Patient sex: F
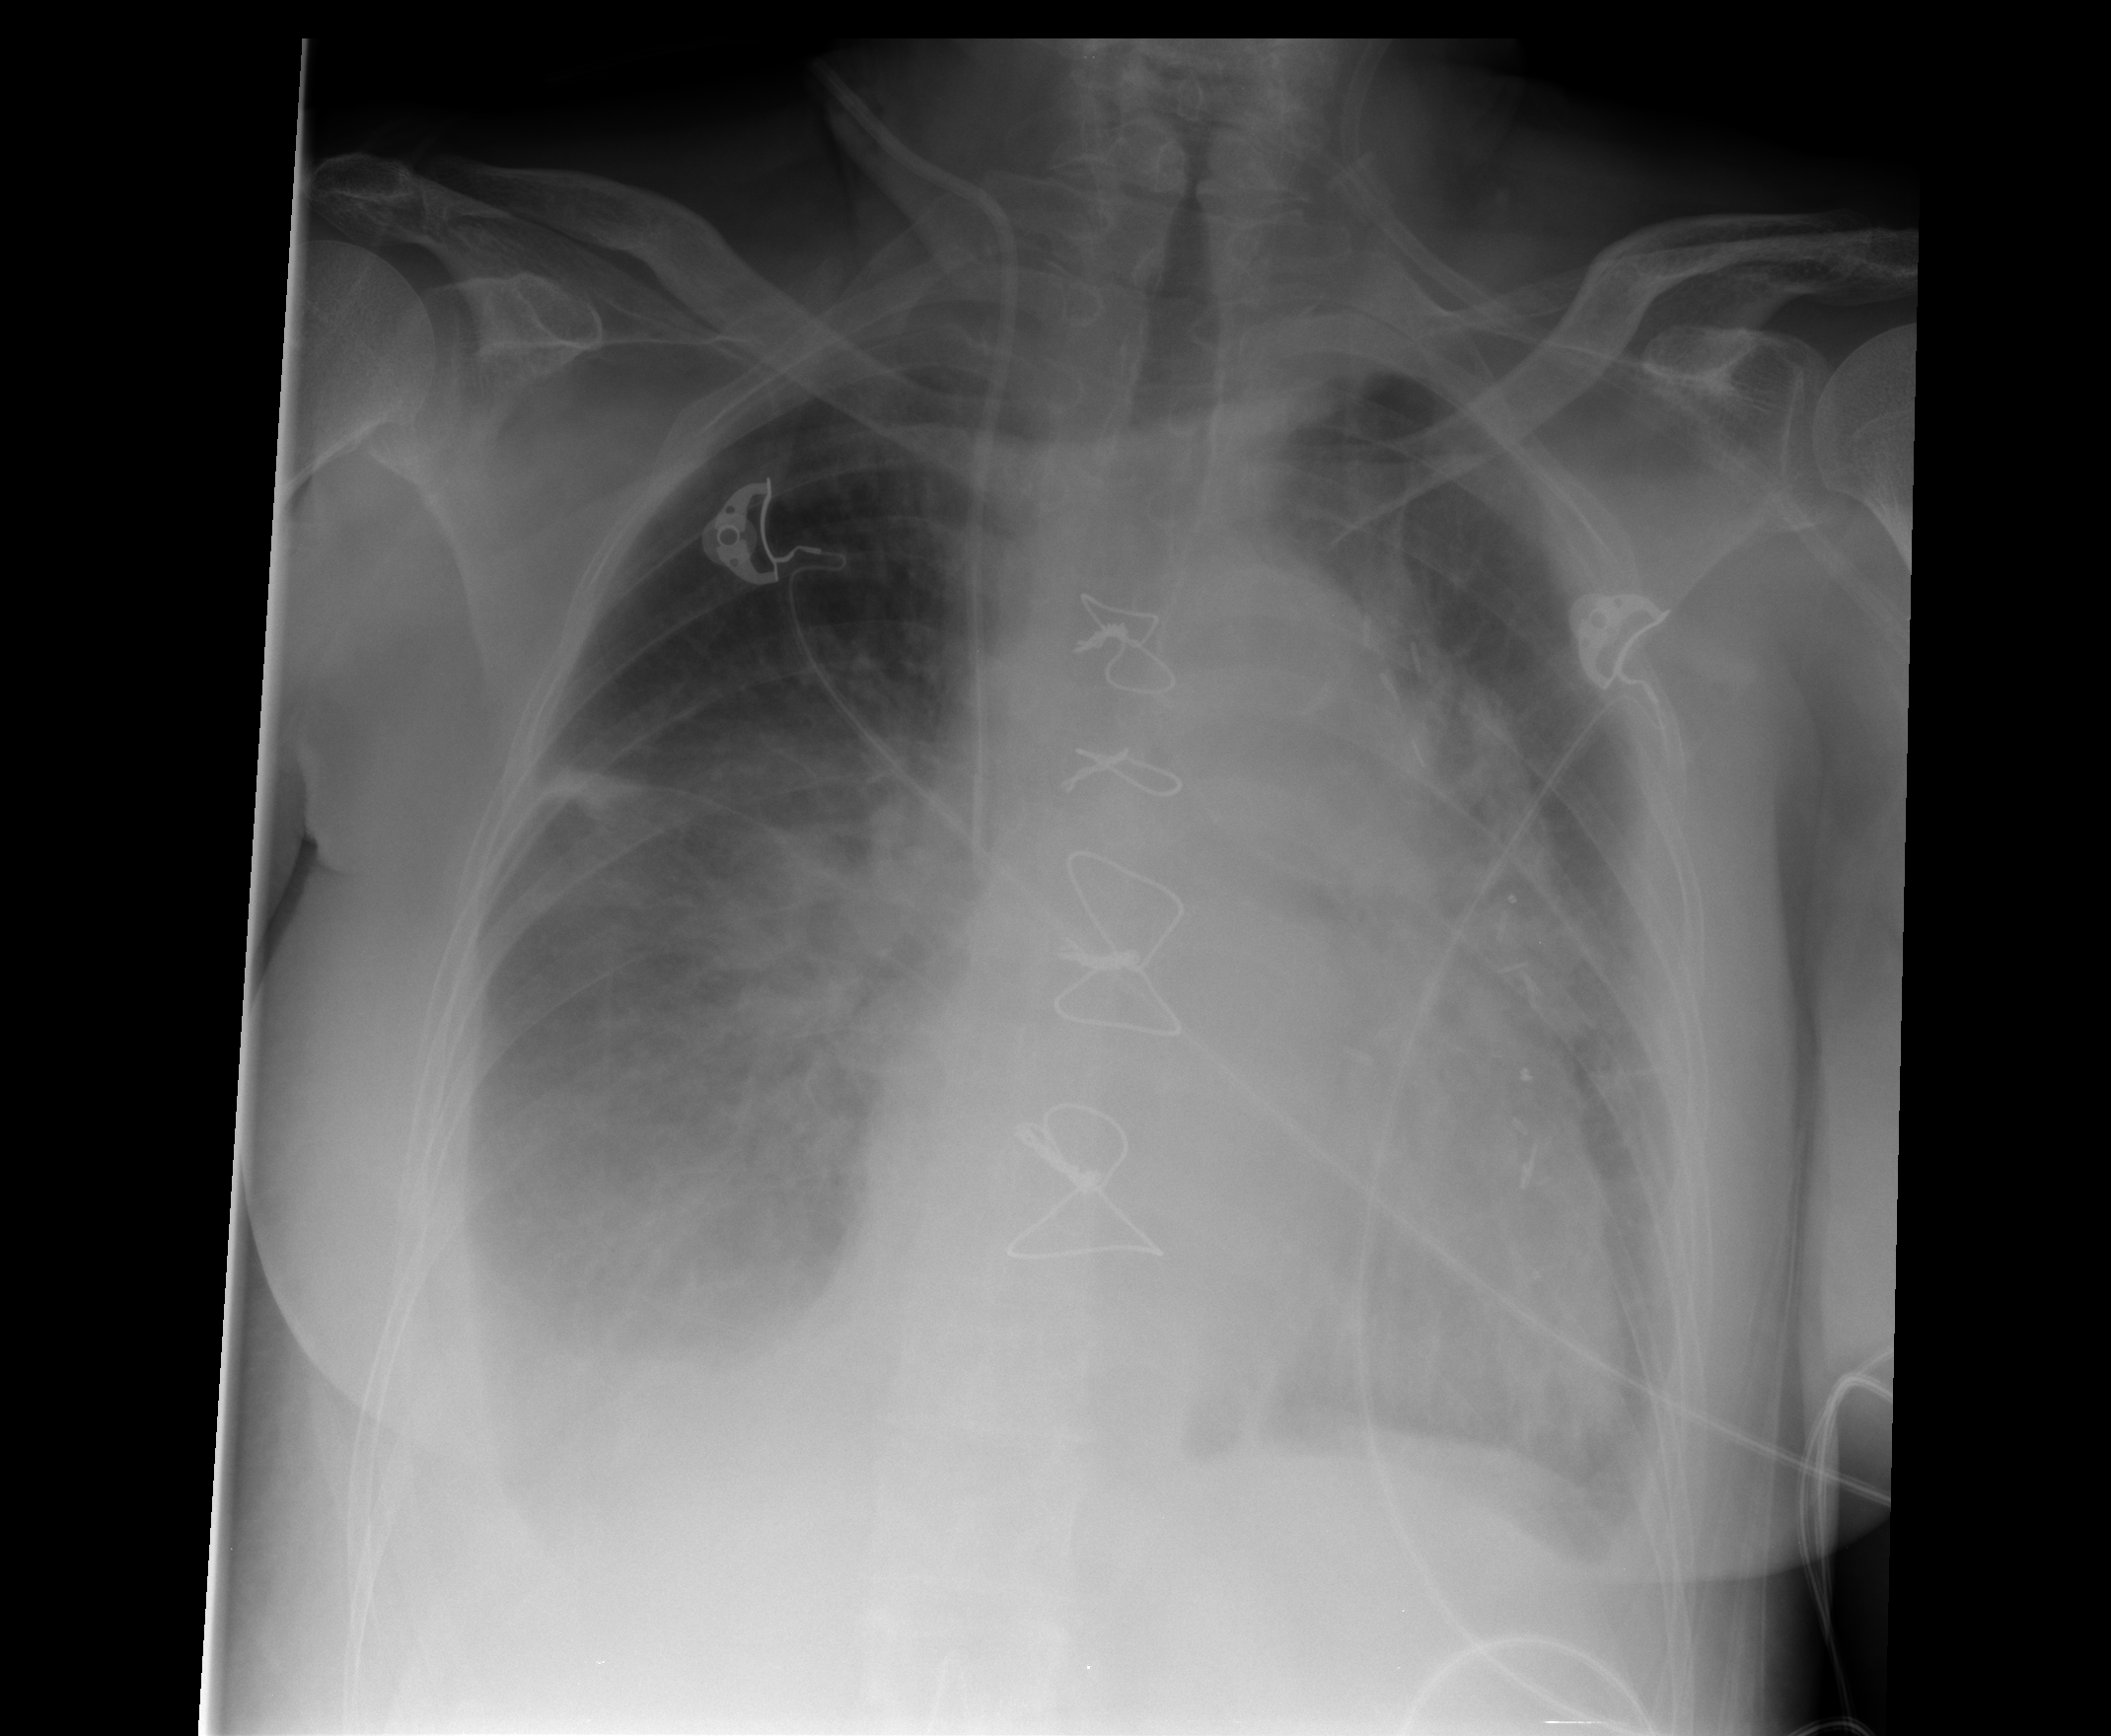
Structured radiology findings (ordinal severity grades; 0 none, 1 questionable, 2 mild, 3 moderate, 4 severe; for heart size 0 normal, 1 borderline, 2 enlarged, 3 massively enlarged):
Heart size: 2
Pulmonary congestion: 1
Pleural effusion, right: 2
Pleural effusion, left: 2
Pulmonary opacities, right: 0
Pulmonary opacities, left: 1
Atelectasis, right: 2
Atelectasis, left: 2